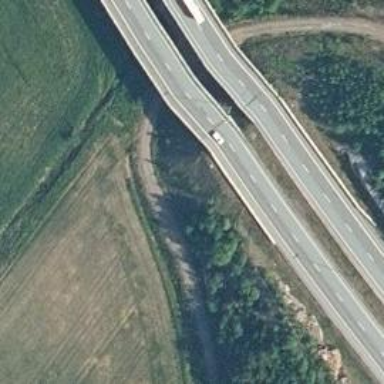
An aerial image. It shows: Asphalt bridge on motorway.